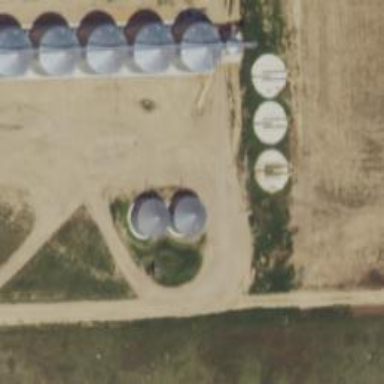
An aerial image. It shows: Silo.